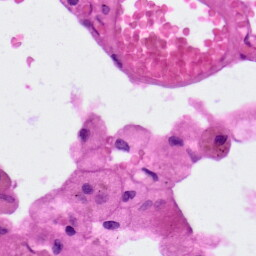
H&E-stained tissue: Lung